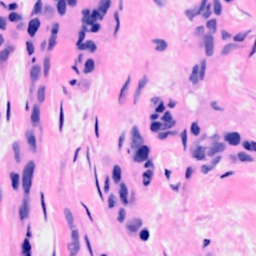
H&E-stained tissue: Breast